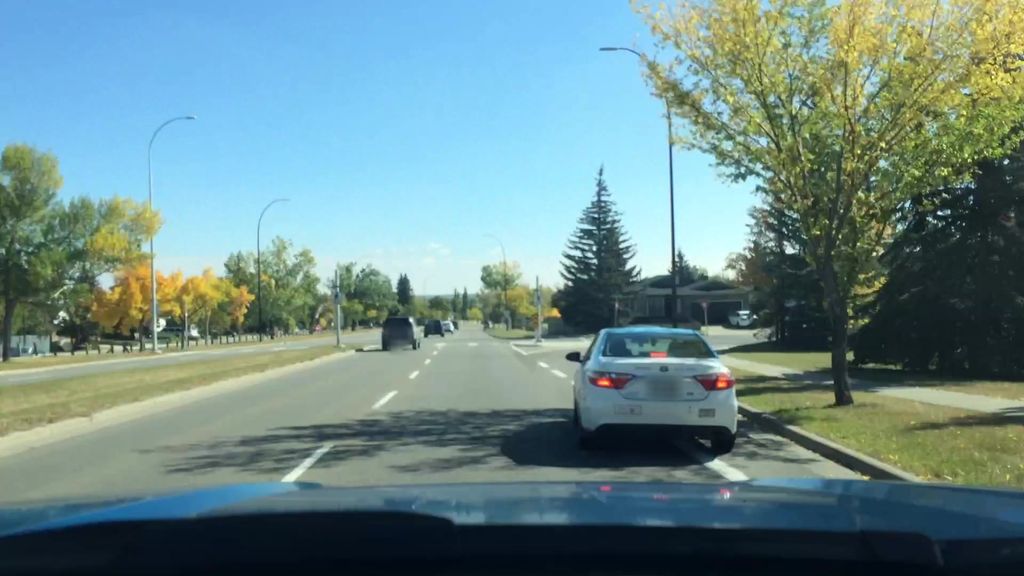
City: calgary